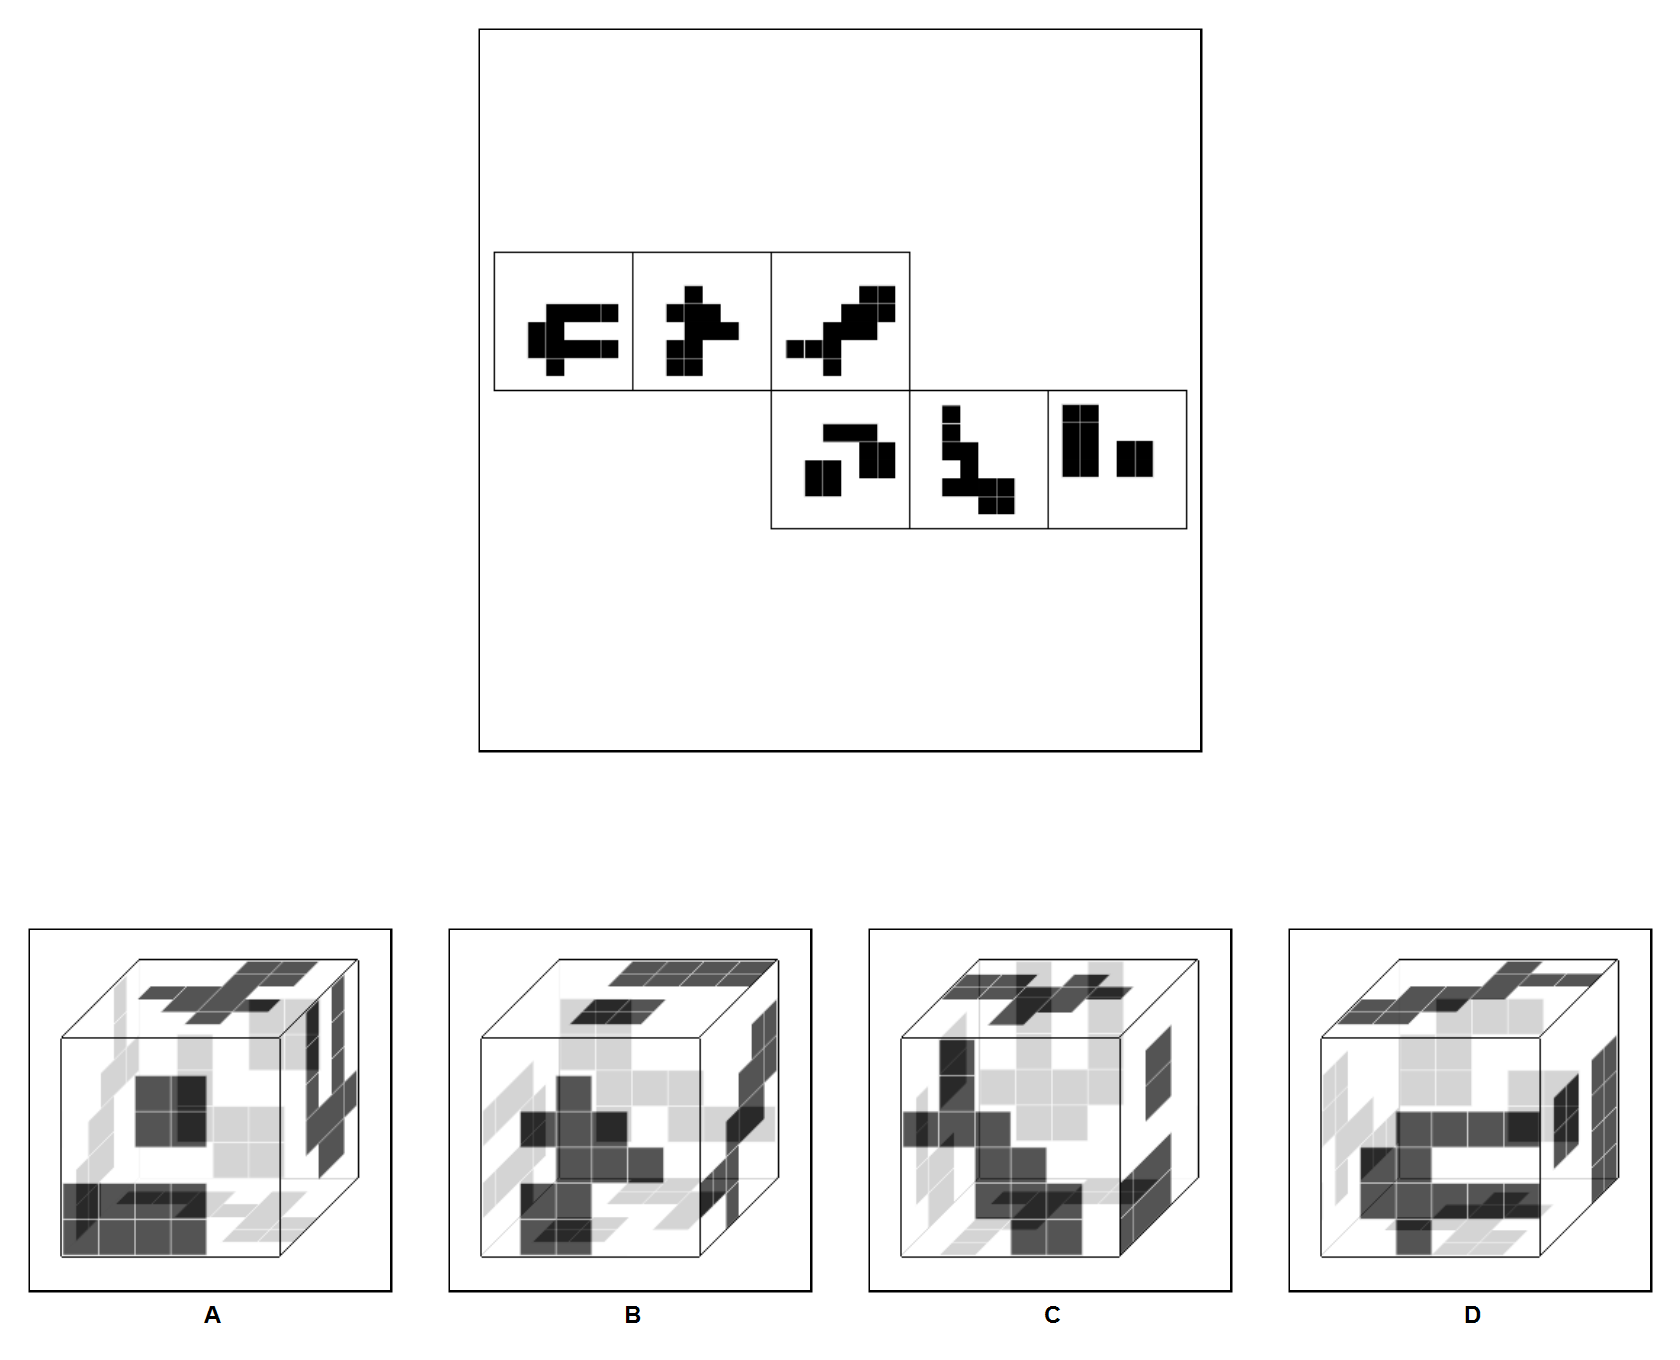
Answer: D